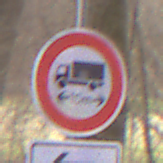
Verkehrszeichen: TatsaechlicheLaenge
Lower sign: RichtungsangabeDurchPfeile2
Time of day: MorningAfternoon
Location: Outdoor (Nature)
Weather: Overcast
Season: Autumn
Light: Natural